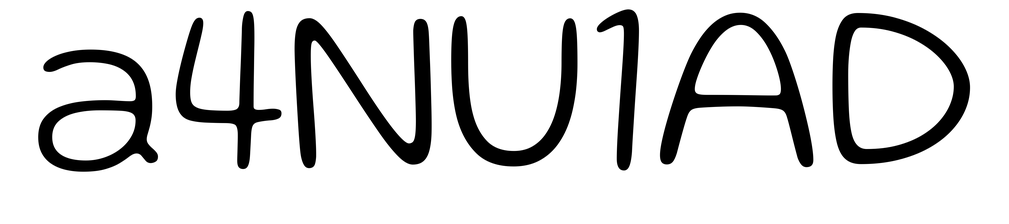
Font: Gluten_ExtraLight